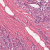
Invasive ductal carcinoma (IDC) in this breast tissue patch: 1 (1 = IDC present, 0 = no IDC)